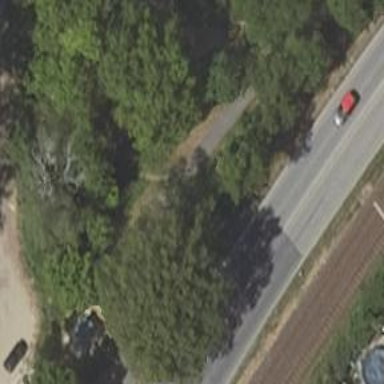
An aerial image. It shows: Asphalt path.